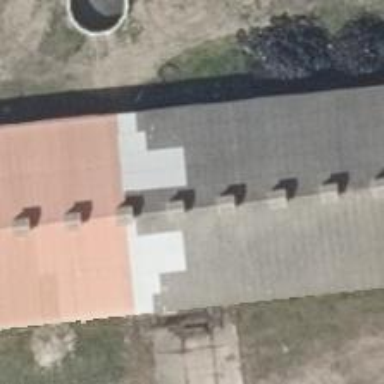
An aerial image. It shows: Building.